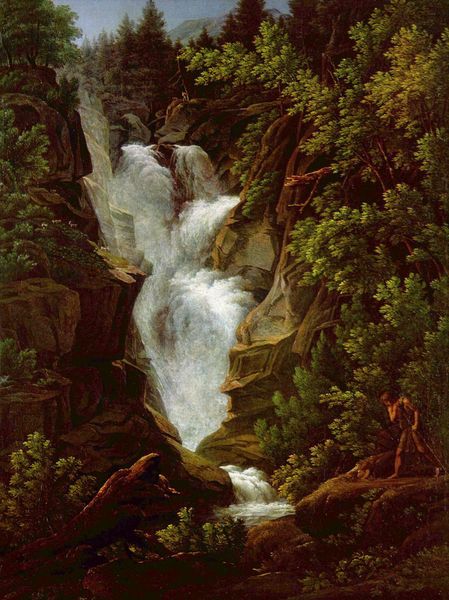
Titel: Wasserfall
Künstler: Joseph Anton Koch
Standort: Hamburg
Institution: Kunsthalle
Schlagwörter: baum, berg, blau, blätter, dunkel, felsen, gemälde, gestein, himmel, laub, mann, nackt, schatten, wasser, weiß, wolken, bäume, fluss, grün, landschaft, menschen, ocker, äste, braun, grau, hell, holz, licht, weg, wolke, beige, hose, mensch, stein, steine, bach, baumstamm, erde, natur, strauch, zweige, busch, büsche, gebüsch, gewässer, pfad, sonne, figur, blatt, pflanzen, perlen, tal, wald, wasserfall, stock, aussicht, gischt, wellen, stab, abhang, berge, fels, gebirge, klippen, nebel, töne, schlucht, idylle, flus, romantik, schaum, sturzbach, tannen, gewalt, naturgewalt, stämme, junge, fallen, höhe, gefälle, tanne, mythologie, verzweiflung, bewachsen, lanschaft, wanderer, fall, sturz, blattwerk, gebirgsbach, koch, hölzer, bergbach, stürzen, felsens, quelle, sträuche, wasswer, staffagefigur, wasseer, ache, landschftsmalerei, ströucher, gsich, 1820, krimmel, bäume mensch, hinkend, krimmler wasserfälle, krimmler ache, krimml